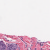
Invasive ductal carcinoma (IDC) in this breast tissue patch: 1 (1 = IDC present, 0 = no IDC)